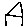
Label: house